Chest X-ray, PA view. Patient: 69 years old, sex M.
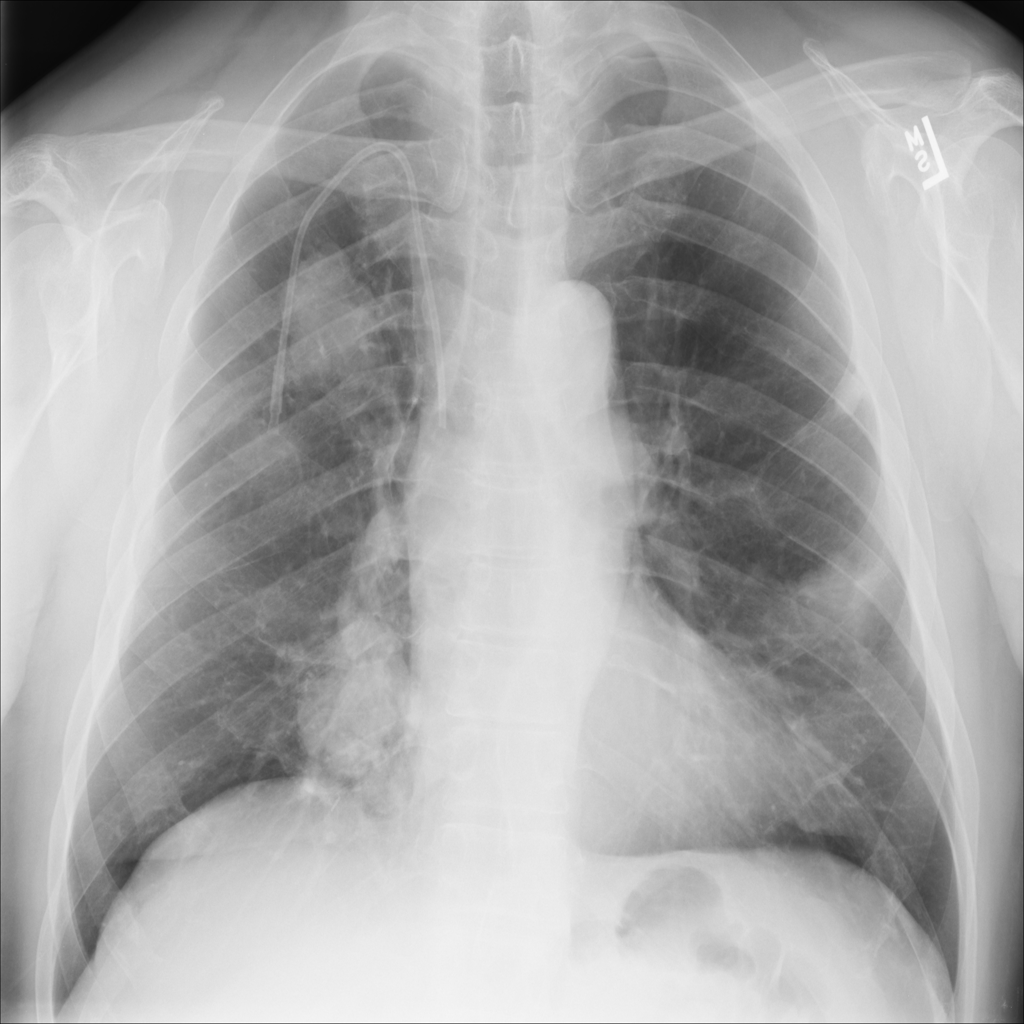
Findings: No Finding